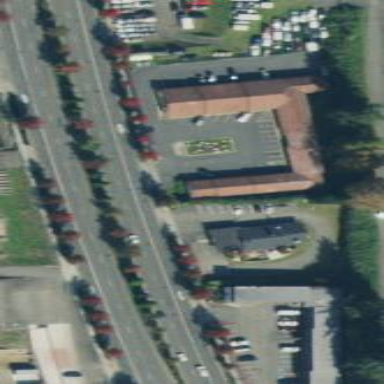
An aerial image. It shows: Traffic island.